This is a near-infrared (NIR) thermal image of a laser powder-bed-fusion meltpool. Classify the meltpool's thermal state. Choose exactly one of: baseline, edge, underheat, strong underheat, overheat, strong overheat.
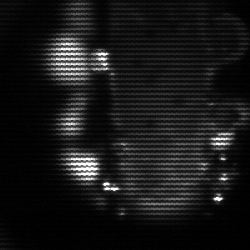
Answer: strong underheat